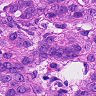
Metastatic tissue present: yes